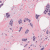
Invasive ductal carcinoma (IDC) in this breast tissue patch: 1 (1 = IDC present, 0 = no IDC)